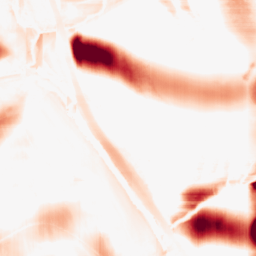
Category: morphological
Decomposition family: rolling_ball
Decomposition parameters: radius: 25
Upsampling method: linear_exact
Upsampling parameters: scale: 2
Upsampling scale: 2